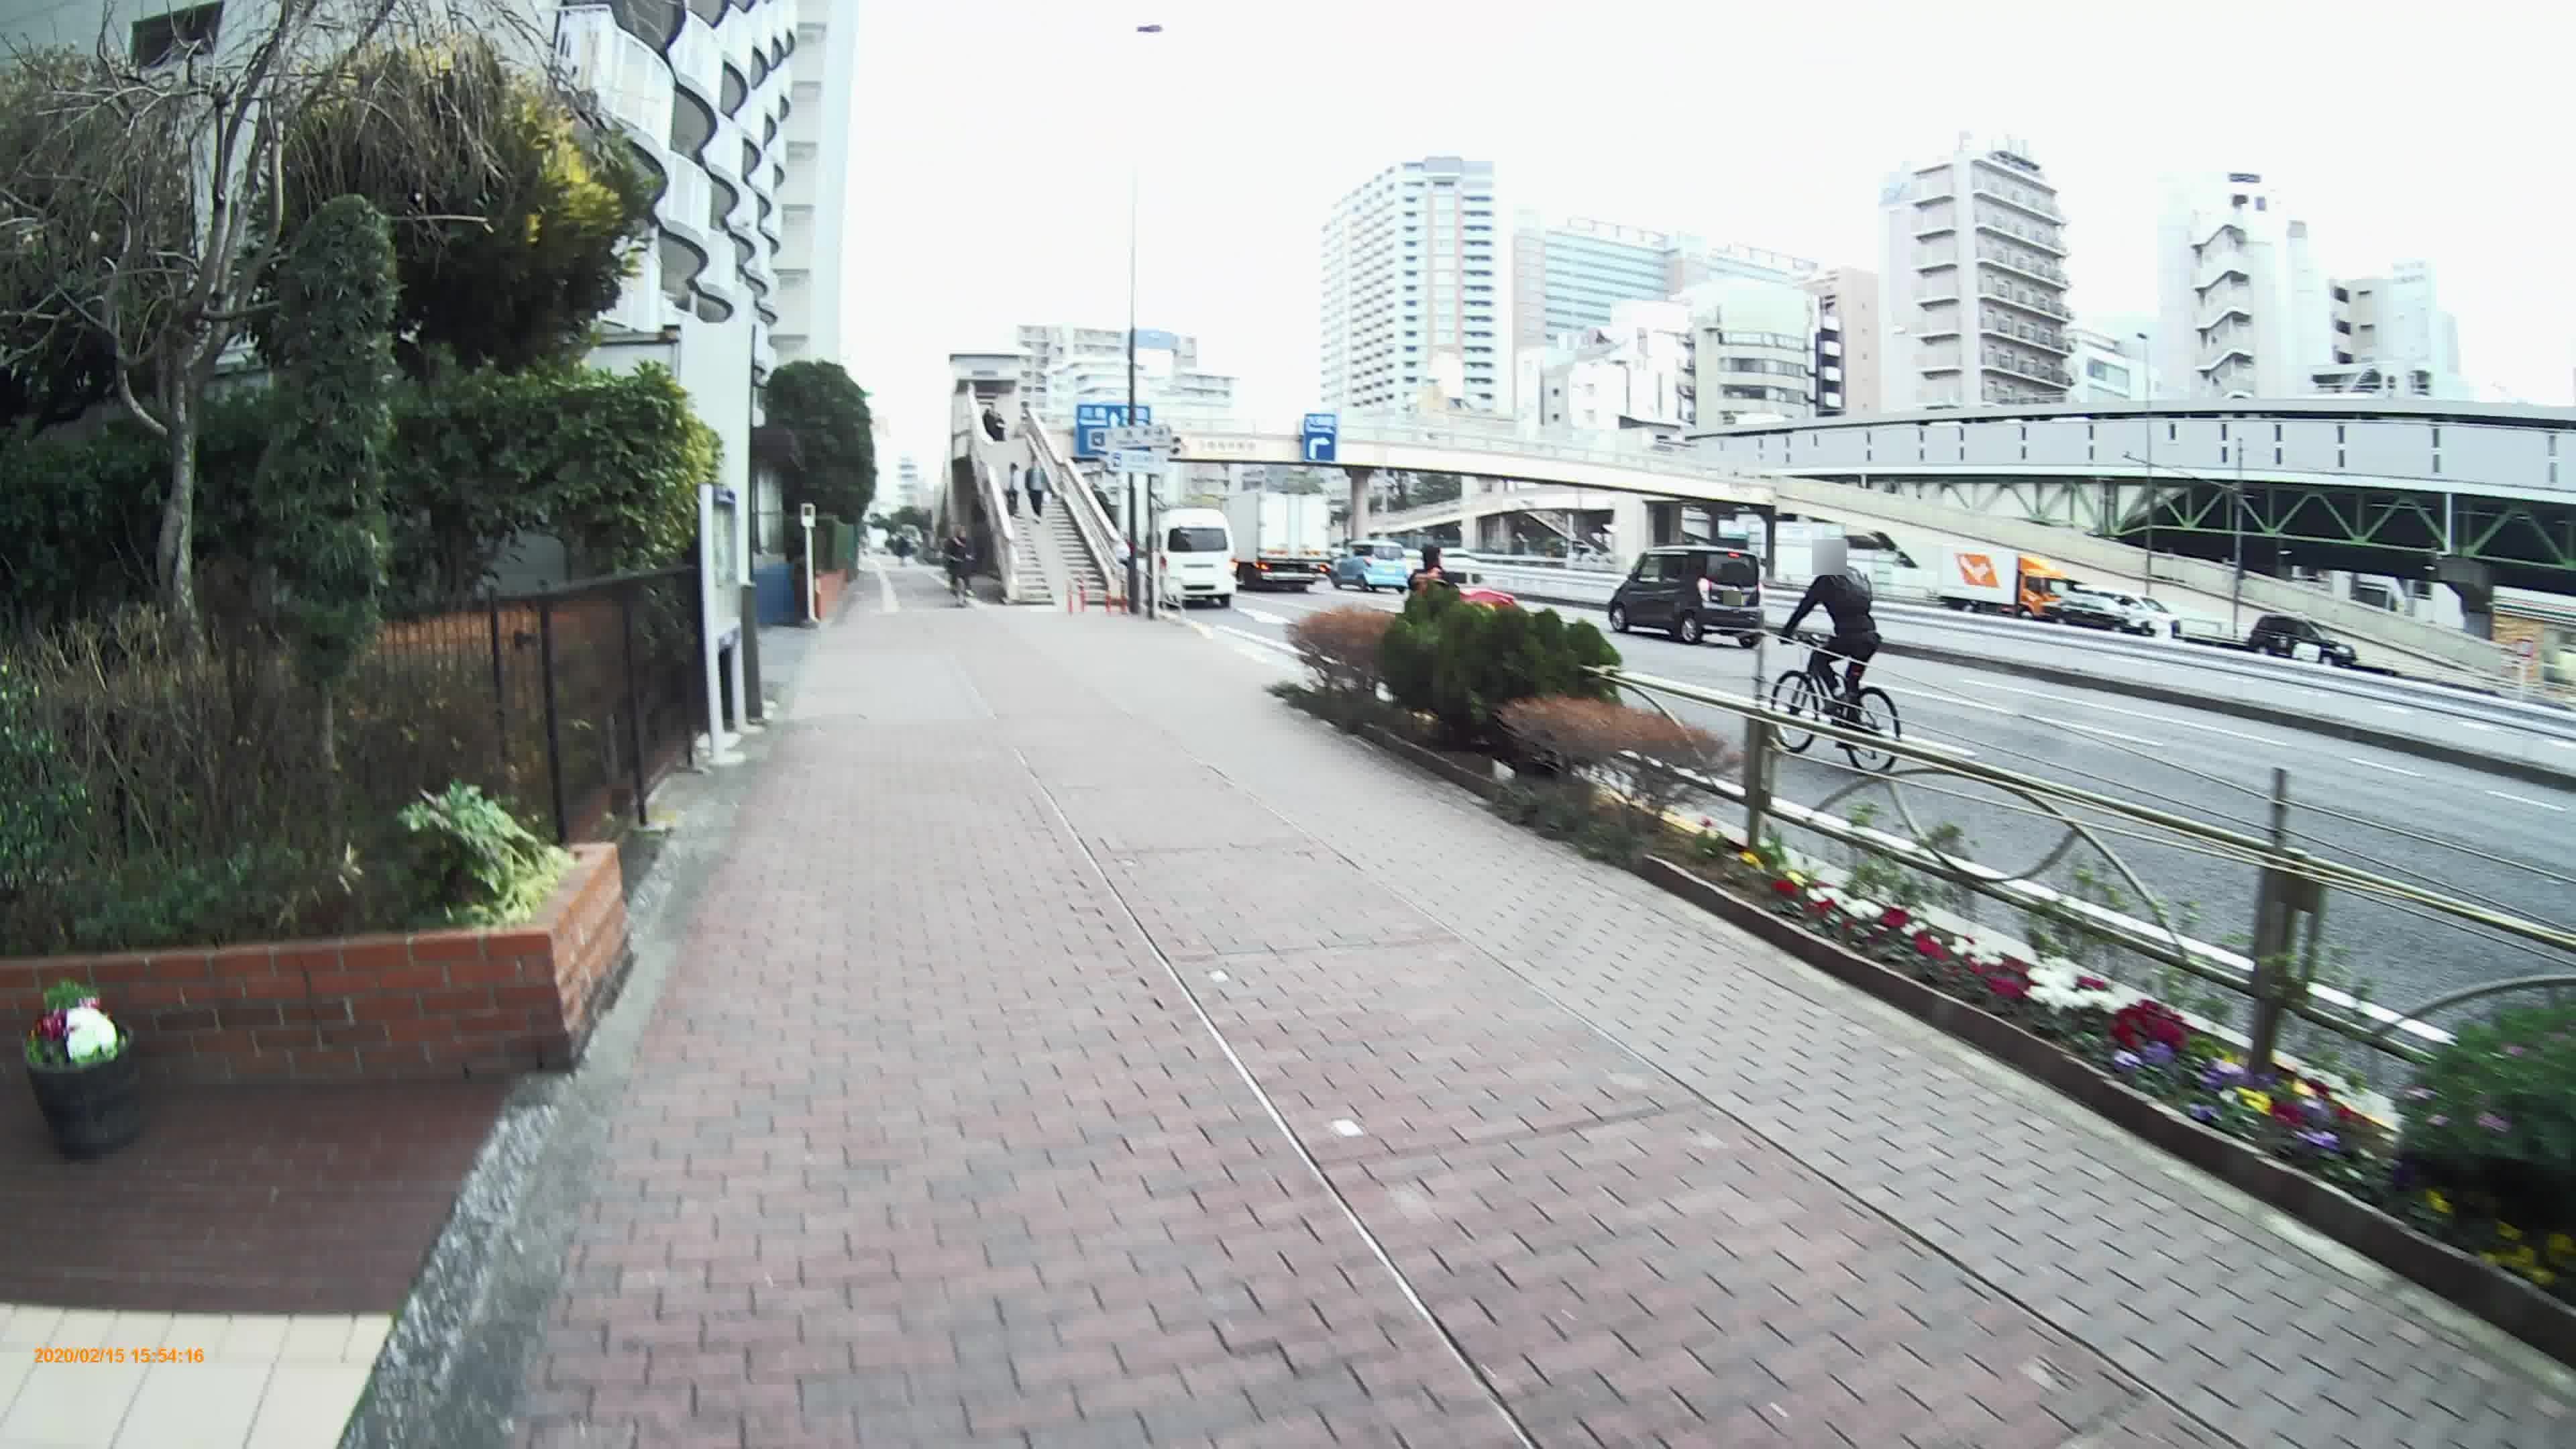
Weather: clear
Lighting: day
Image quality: good
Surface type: walking surface
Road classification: tertiary_link, trunk_link
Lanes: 1
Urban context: urban centre
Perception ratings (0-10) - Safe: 2.01, Lively: 8.02, Beautiful: 7.02, Boring: 1.17, Depressing: 5.99, Wealthy: 9.2